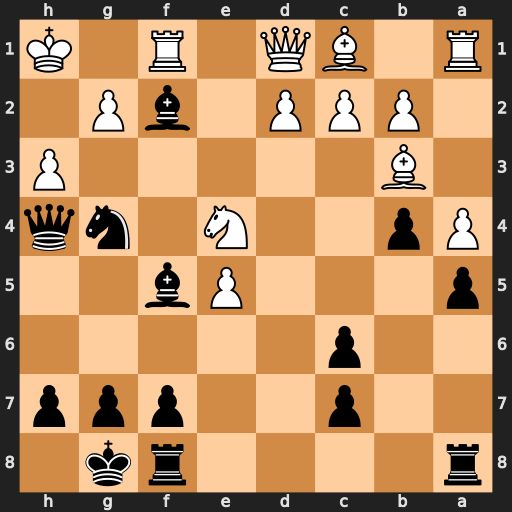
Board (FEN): r4rk1/2p2ppp/2p5/p3Pb2/Pp2N1nq/1B5P/1PPP1bP1/R1BQ1R1K
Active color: b
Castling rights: -
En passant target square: -
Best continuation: Qxh3+ gxh3 Bxe4+ Qf3 Bxf3#